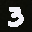
Label: 3